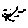
Label: sun